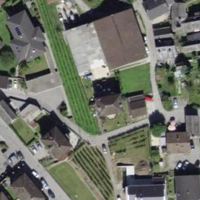
EUNIS habitat code: 54
Species observed at this site:
Chelidonium majus